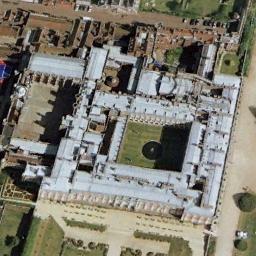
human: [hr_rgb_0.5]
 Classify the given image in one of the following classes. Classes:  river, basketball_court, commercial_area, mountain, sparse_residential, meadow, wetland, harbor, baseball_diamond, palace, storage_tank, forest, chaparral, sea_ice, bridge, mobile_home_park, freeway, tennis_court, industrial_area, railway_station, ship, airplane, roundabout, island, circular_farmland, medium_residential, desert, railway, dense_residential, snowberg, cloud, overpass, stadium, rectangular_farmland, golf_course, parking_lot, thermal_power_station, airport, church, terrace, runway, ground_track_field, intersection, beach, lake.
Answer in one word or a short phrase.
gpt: palace